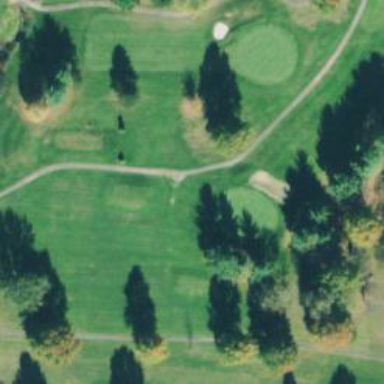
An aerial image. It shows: Path for both road and golf.